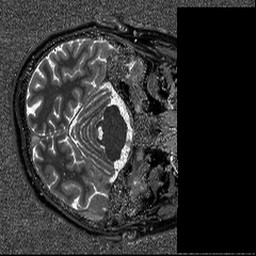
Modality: T1map
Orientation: axial
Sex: male